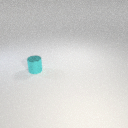
small cyan metal cylinder